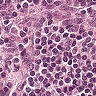
Metastatic tissue present: no